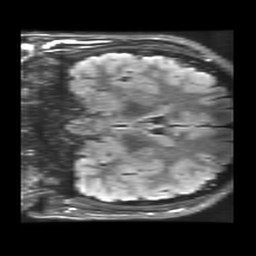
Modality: FLAIR
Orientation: coronal
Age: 19
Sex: male
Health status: healthy
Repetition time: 12 s
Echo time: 0.09782 s